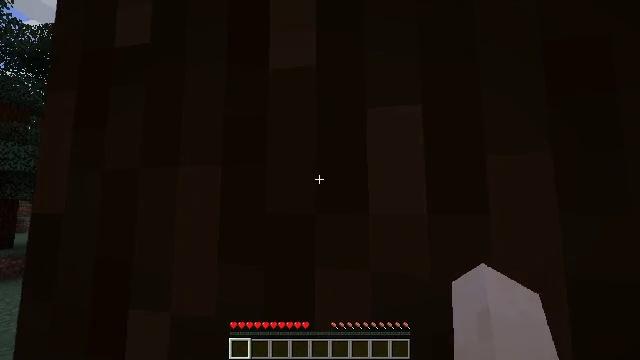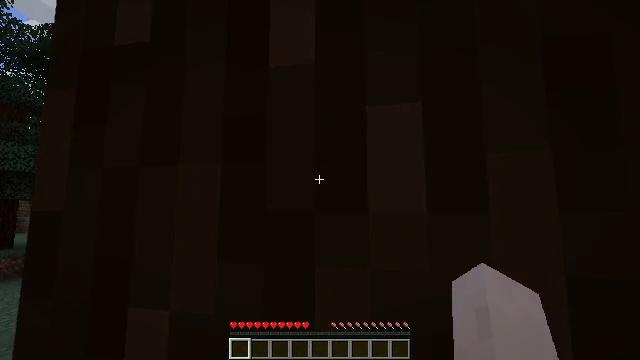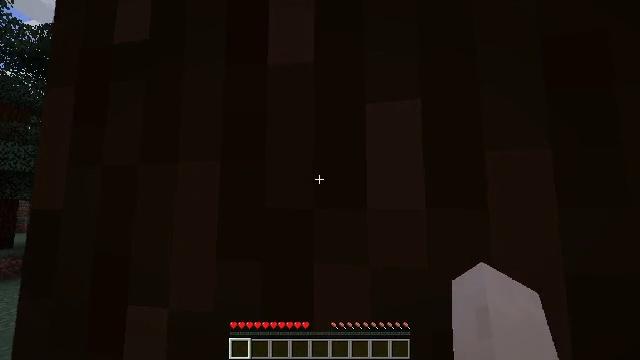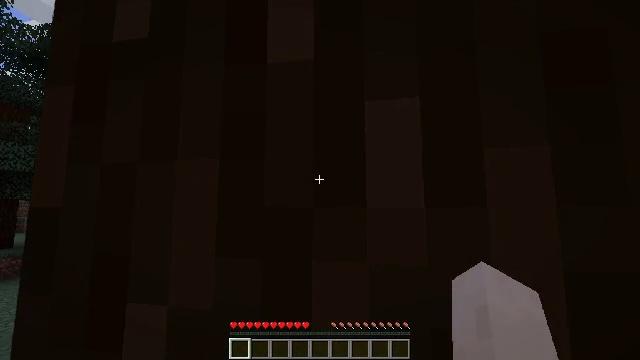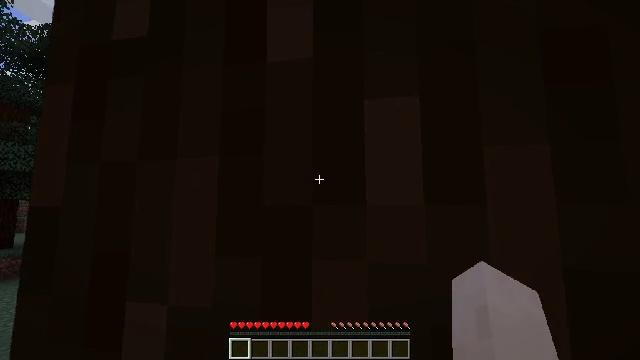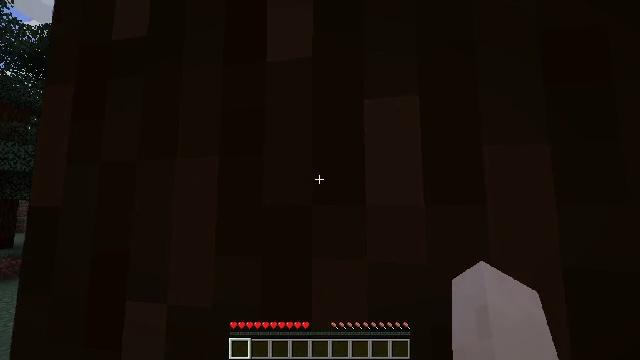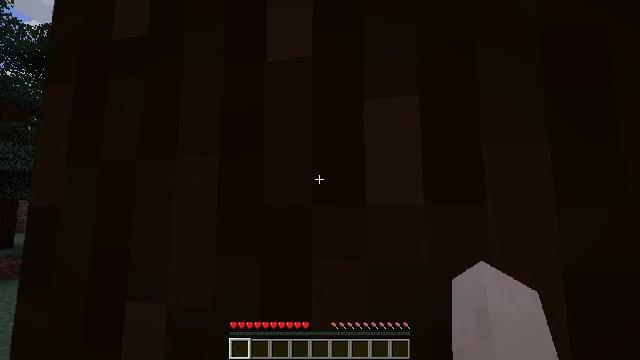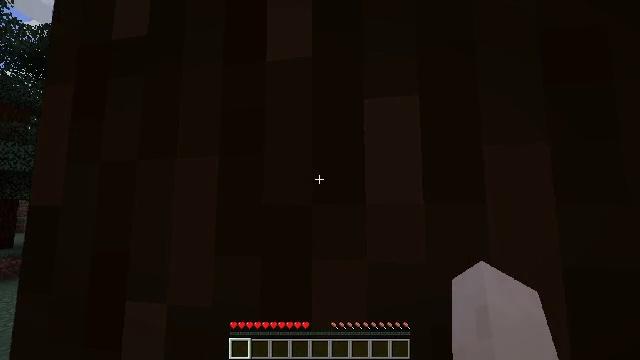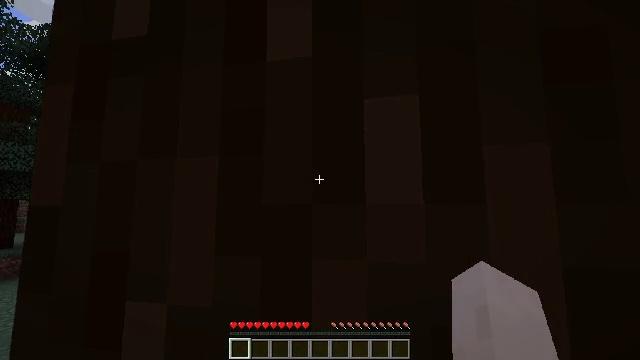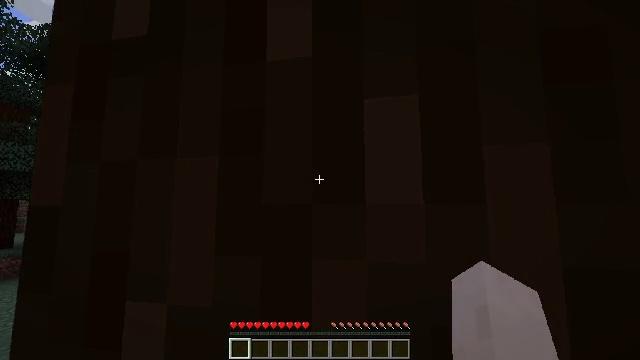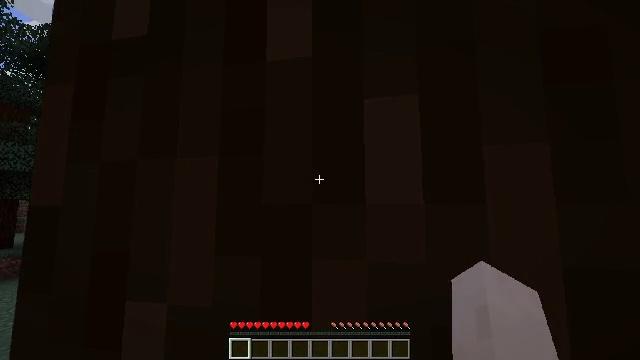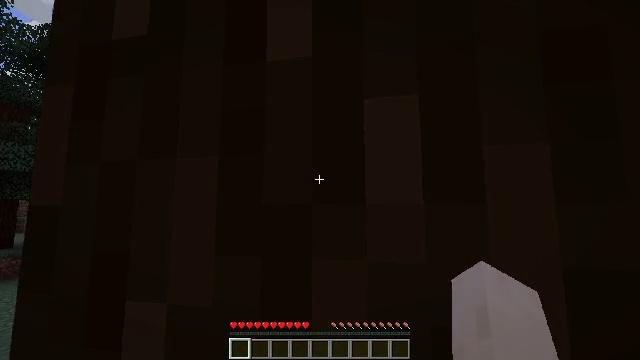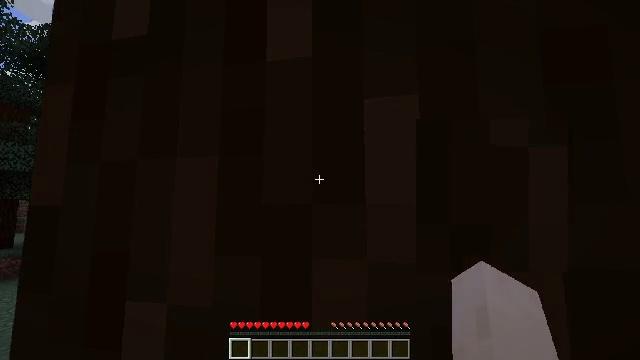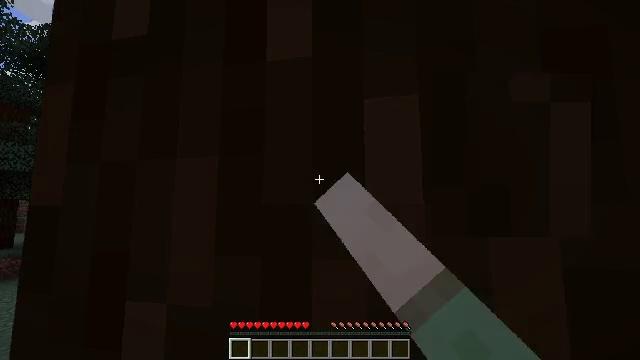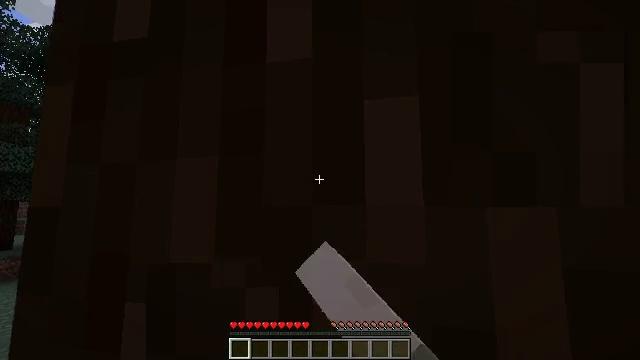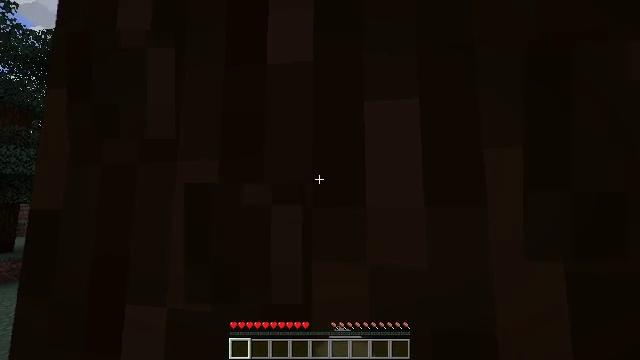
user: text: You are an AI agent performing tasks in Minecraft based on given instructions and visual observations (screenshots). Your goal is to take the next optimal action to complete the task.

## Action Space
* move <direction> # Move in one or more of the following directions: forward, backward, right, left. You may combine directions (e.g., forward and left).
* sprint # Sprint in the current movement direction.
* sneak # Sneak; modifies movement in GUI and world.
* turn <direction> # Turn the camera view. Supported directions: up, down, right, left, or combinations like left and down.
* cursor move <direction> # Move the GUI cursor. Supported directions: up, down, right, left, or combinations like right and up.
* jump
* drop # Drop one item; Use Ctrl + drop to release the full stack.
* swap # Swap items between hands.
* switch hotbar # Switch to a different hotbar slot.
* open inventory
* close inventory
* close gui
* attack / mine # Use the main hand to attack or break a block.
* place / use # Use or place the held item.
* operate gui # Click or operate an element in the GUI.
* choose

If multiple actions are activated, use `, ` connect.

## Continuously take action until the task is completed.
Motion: motion action
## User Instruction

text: Harvest the spruce log from a tree trunk.
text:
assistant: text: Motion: attack / mine
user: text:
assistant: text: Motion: attack / mine
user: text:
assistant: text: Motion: attack / mine
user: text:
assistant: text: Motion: attack / mine
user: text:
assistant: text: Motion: attack / mine
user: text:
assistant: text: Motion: attack / mine
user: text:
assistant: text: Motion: attack / mine
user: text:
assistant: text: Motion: attack / mine
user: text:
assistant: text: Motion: attack / mine
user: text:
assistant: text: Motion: no_op
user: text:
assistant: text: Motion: no_op
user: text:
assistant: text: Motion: attack / mine
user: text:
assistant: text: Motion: attack / mine
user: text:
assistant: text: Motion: attack / mine
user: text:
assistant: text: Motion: attack / mine
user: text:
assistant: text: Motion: attack / mine
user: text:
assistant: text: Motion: turn left and up, attack / mine
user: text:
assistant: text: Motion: turn left and up, attack / mine
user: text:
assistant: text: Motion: turn up, attack / mine
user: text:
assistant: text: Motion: attack / mine
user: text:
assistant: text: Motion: attack / mine
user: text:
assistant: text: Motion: turn left, attack / mine
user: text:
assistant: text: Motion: turn left, attack / mine
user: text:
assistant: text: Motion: attack / mine
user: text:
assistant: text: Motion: turn right and up, attack / mine
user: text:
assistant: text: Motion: turn right and up, attack / mine
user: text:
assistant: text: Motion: turn right and up, attack / mine
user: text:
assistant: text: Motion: turn up, attack / mine
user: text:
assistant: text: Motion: attack / mine
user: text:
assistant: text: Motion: attack / mine